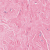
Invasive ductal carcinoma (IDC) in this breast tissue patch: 0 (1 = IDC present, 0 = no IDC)